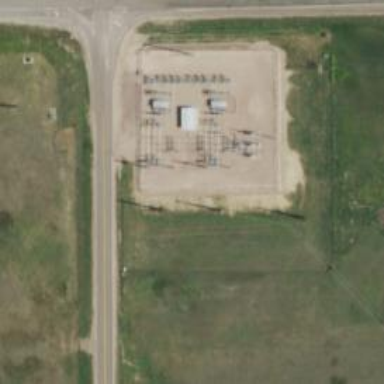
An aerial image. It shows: Power tower.